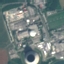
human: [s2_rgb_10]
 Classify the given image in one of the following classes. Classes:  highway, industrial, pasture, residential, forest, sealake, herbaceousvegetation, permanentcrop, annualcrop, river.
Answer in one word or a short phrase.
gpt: Industrial